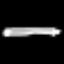
Label: pencil